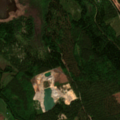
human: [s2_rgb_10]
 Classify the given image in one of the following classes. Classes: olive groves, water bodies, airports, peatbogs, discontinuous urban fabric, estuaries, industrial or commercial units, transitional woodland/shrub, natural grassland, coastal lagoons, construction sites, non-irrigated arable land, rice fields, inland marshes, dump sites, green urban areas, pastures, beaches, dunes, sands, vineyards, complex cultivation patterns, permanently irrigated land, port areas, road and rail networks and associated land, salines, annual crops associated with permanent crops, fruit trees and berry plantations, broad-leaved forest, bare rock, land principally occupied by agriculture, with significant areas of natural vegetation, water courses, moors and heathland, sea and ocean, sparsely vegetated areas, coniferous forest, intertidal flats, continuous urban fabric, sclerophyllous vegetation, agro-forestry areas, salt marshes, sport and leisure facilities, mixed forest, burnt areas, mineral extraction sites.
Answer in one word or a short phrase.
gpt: land principally occupied by agriculture, with significant areas of natural vegetation, coniferous forest, mixed forest, transitional woodland/shrub, water bodies